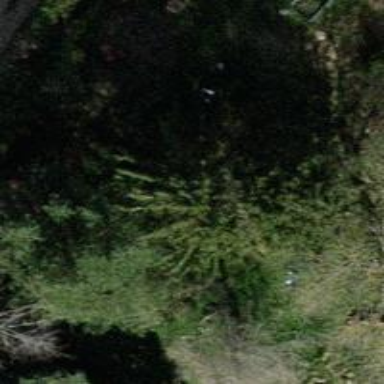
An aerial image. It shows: Evergreen needle-leaved tree.